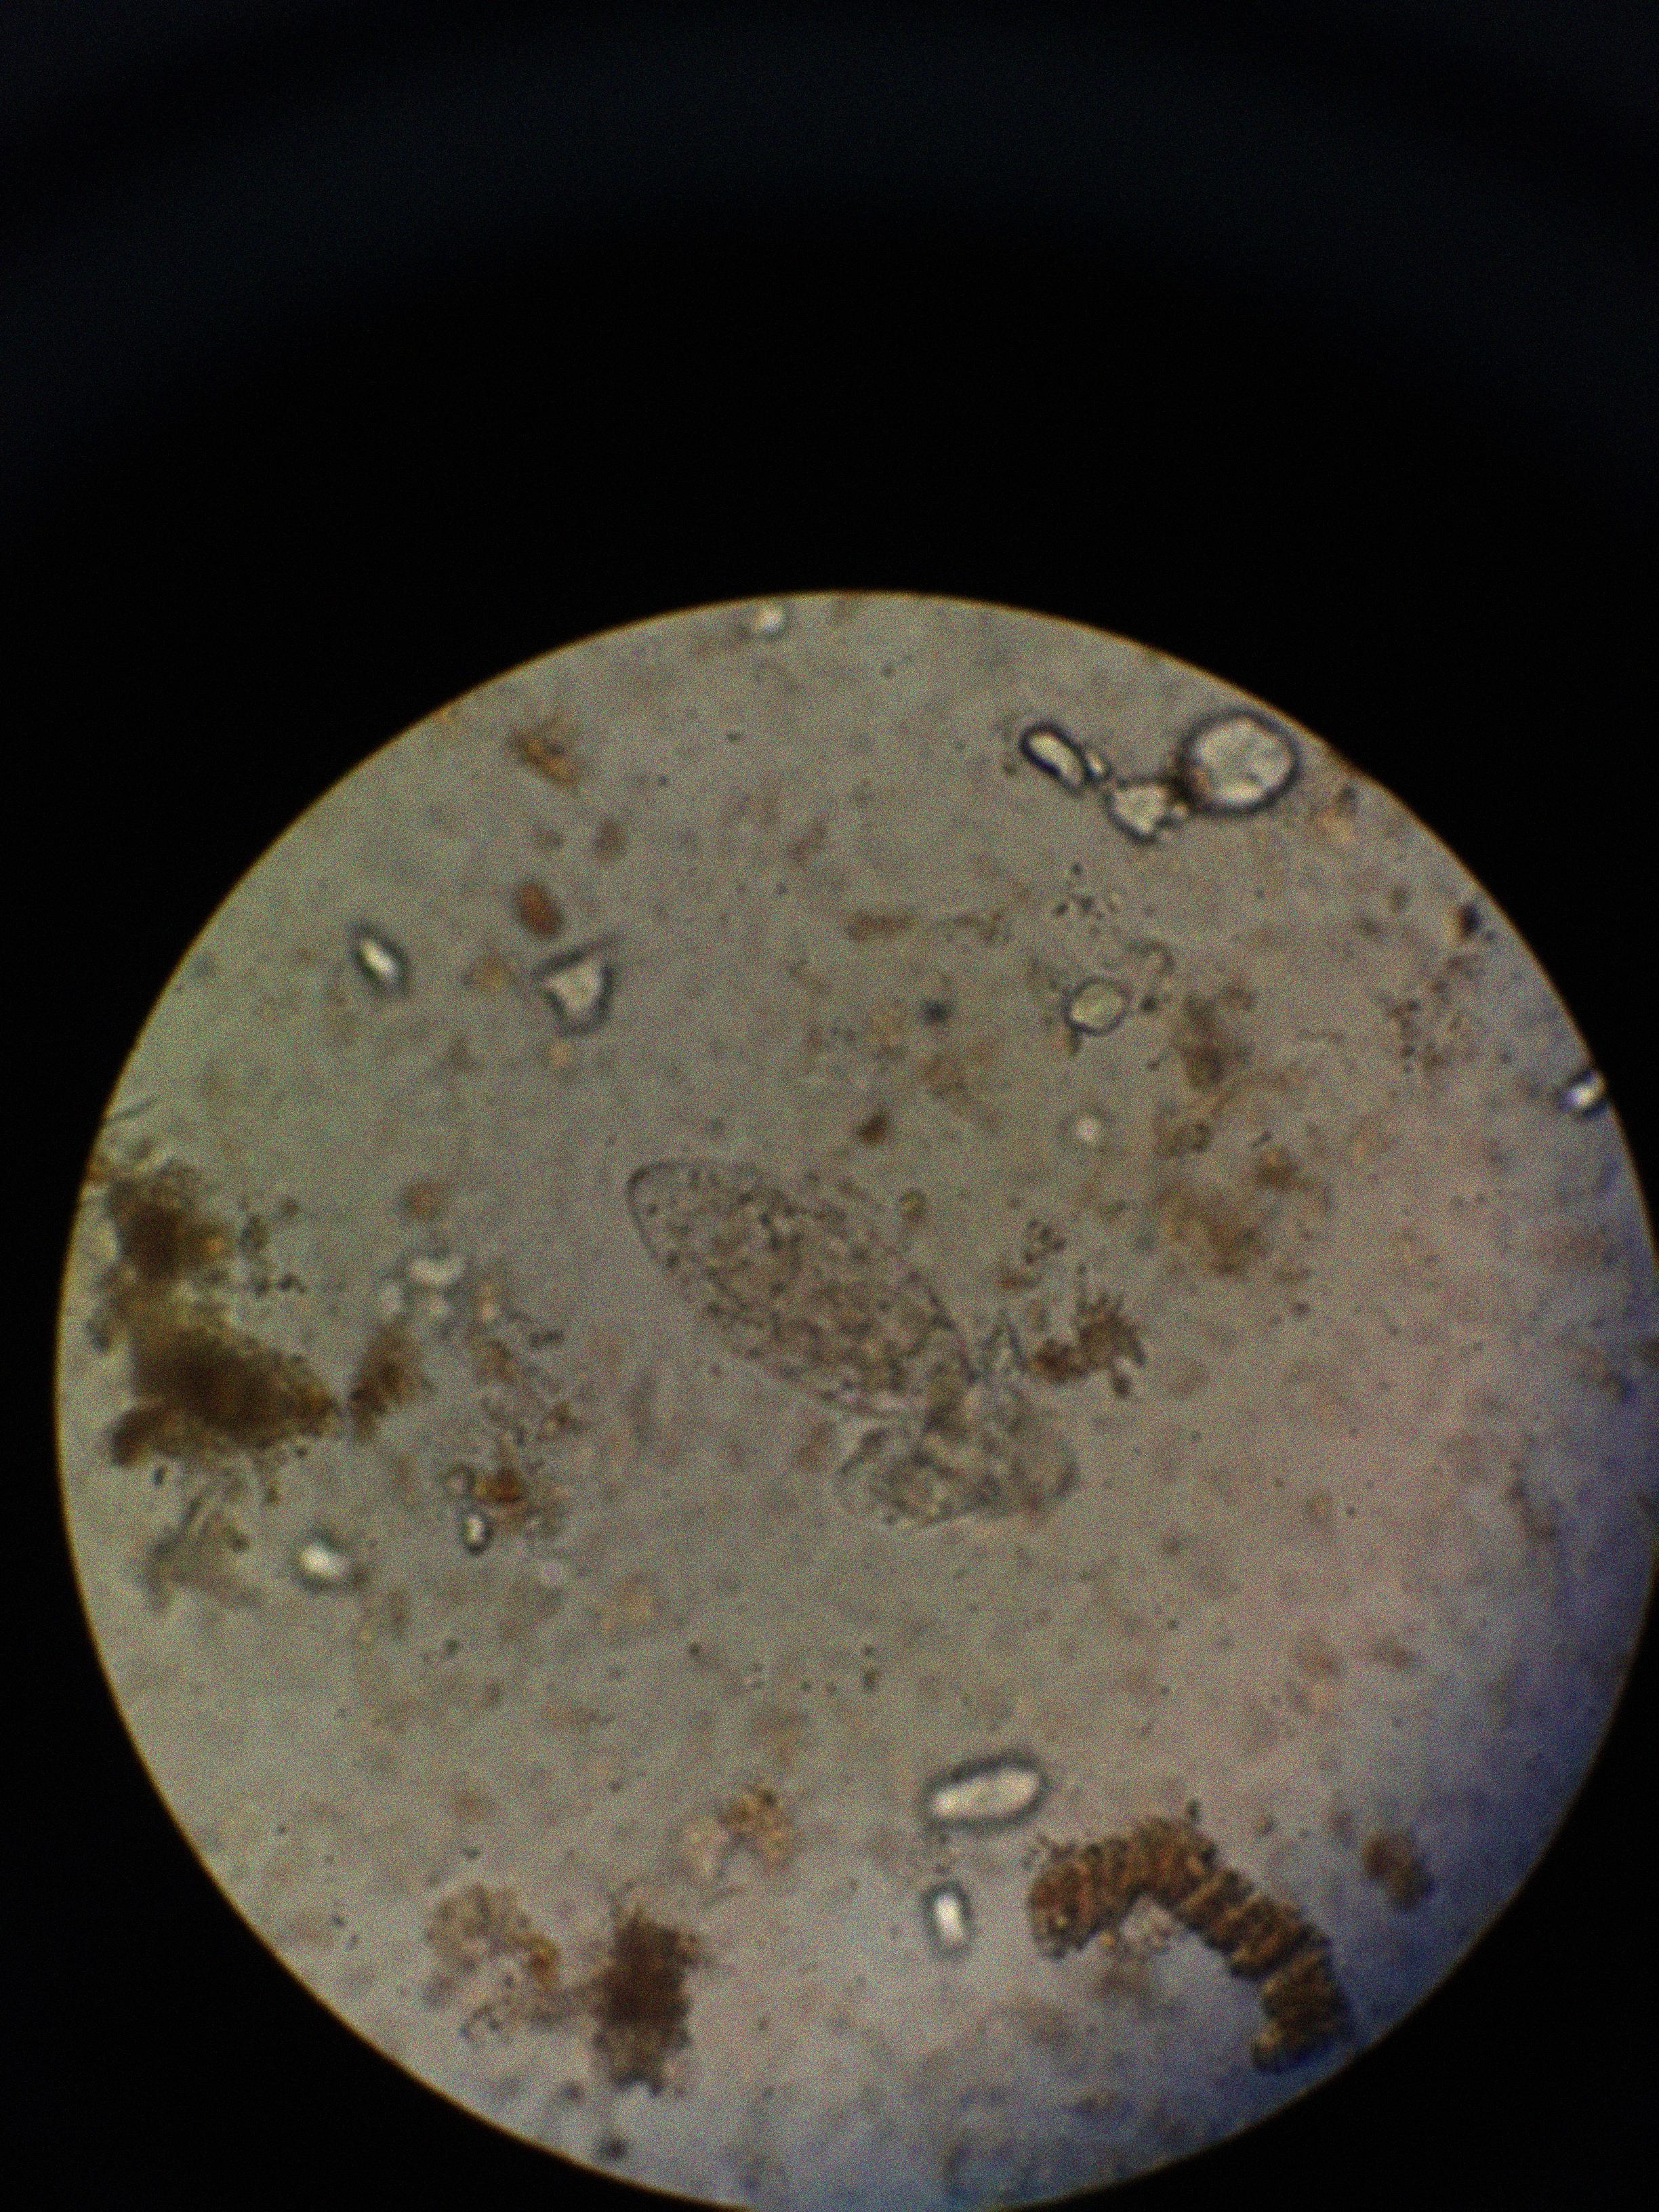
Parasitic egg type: Fasciolopsis buski